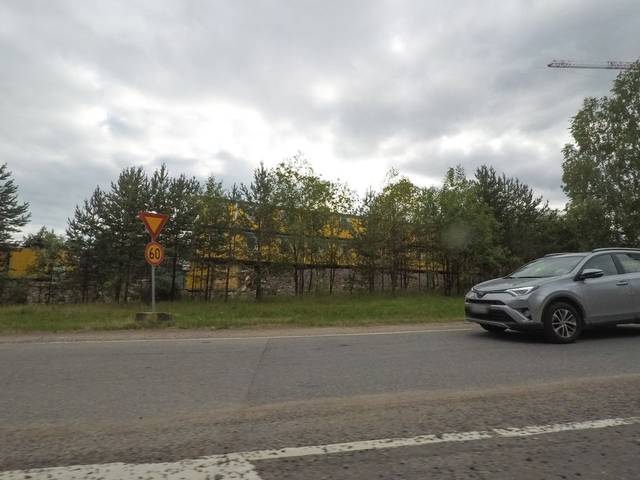
Region: Finland
Coordinates: 60.223, 25.08